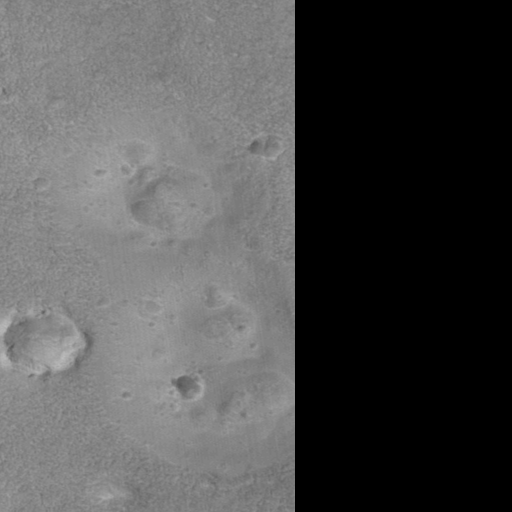
Objects detected: cone, cone